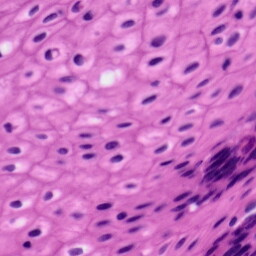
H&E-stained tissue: Tonsil